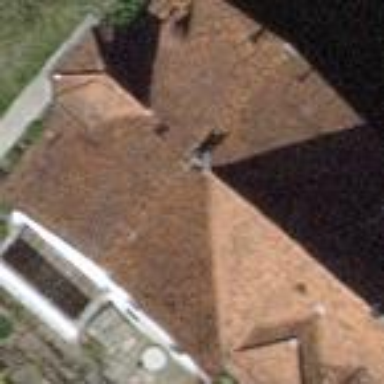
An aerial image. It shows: Building with gabled roof.